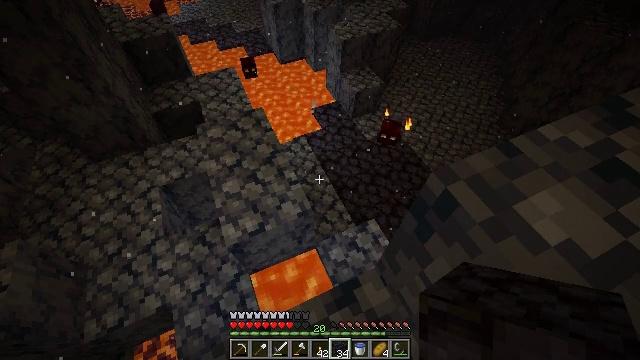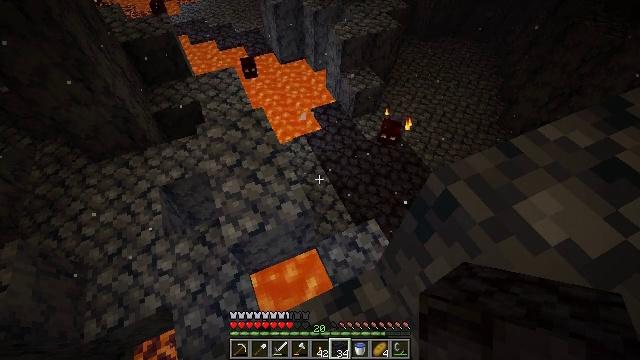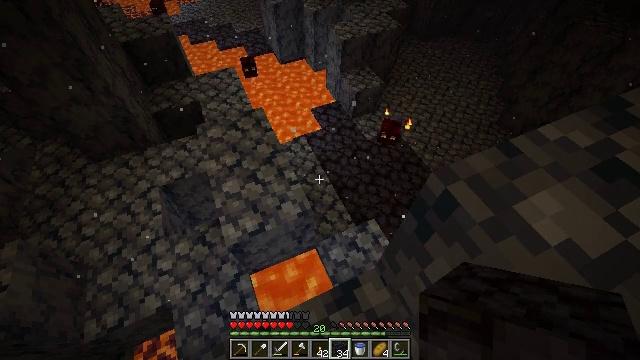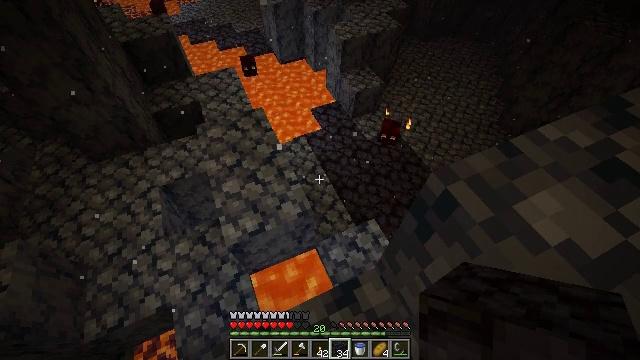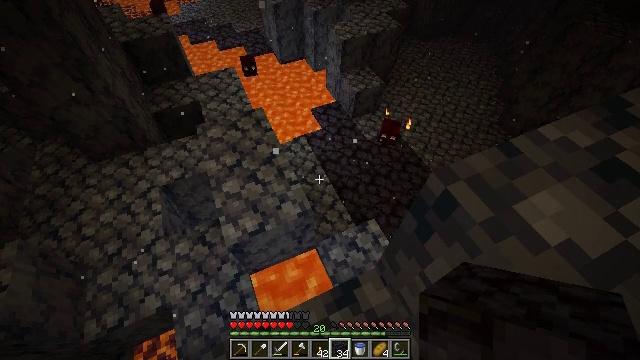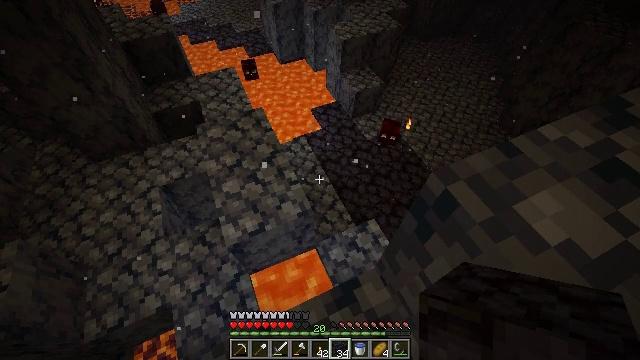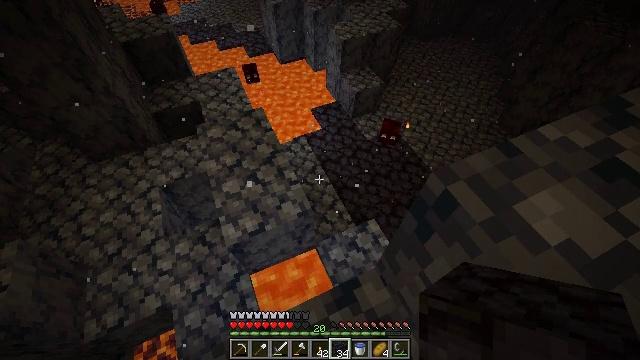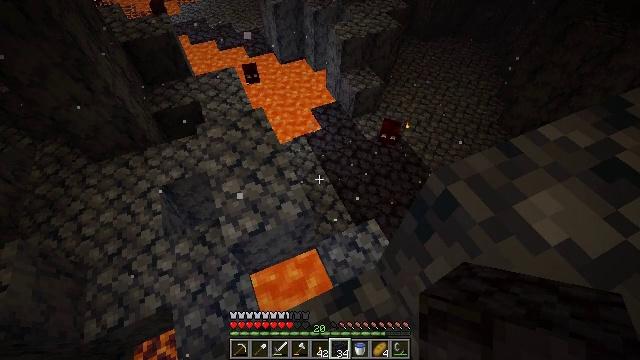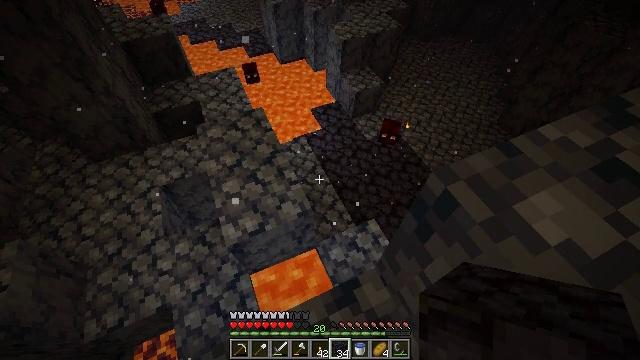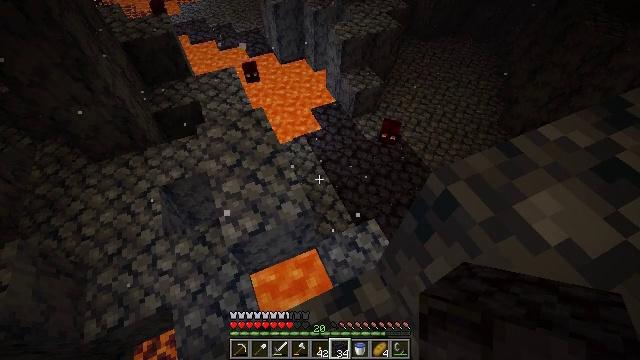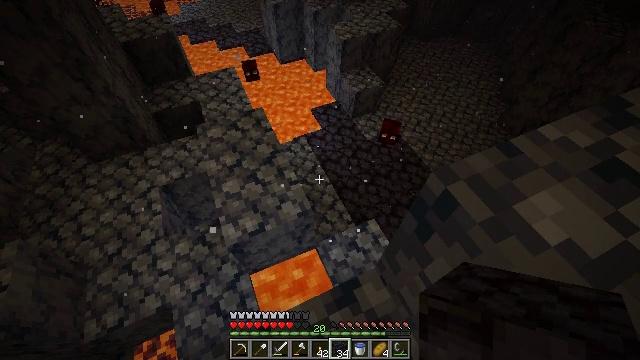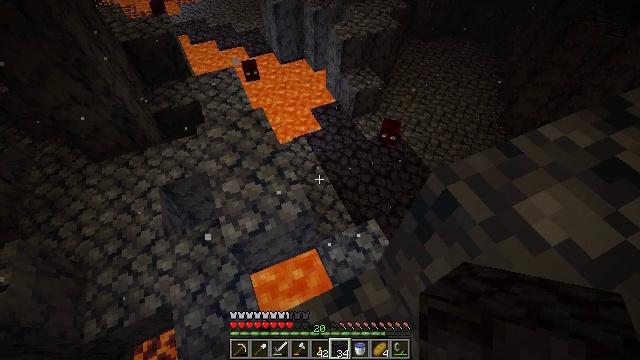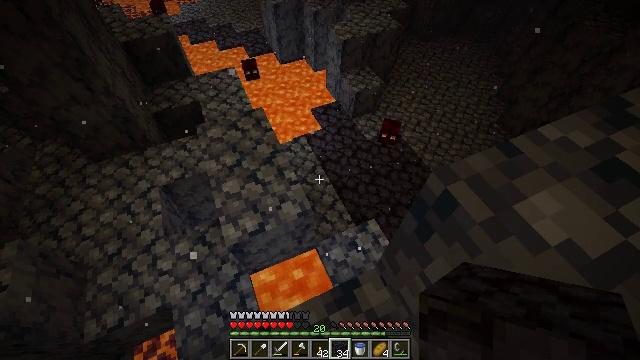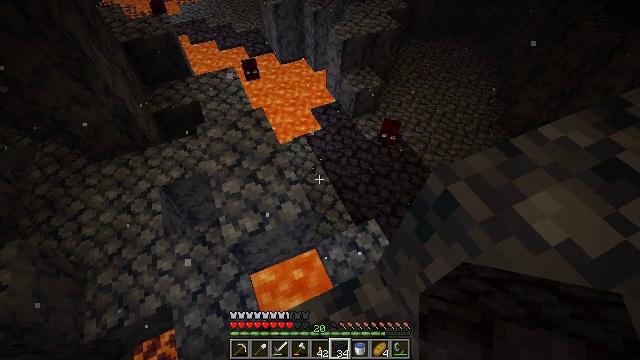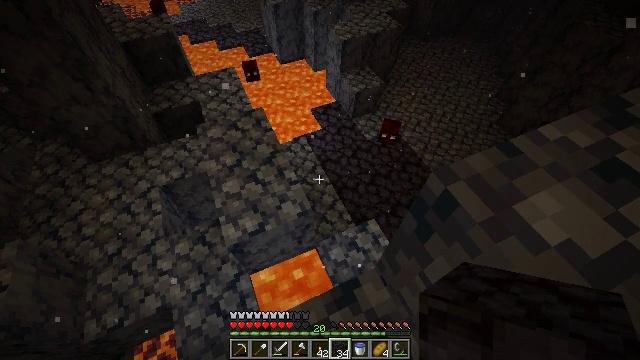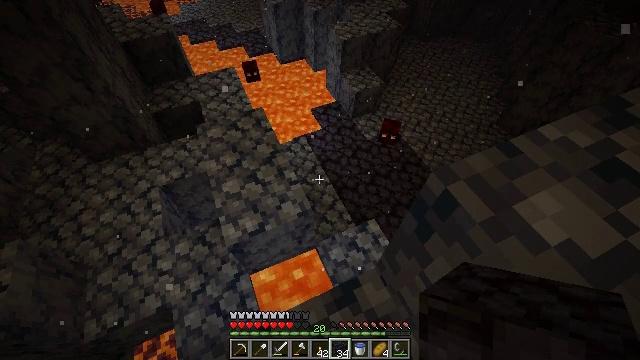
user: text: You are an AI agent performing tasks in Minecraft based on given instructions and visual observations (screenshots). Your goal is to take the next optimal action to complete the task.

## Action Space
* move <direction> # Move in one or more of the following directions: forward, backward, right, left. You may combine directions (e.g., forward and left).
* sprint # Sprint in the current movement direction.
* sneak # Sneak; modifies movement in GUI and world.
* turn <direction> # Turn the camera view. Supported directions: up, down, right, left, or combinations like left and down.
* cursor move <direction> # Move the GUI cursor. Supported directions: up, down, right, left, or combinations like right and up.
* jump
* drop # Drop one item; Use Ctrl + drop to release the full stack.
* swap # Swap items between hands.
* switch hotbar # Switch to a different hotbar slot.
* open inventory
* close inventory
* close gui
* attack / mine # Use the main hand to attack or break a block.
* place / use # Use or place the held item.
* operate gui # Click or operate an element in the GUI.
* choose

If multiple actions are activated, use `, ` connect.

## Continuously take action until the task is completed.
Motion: motion action
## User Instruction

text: Defeat a magma cube.
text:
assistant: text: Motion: no_op
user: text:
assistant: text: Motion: no_op
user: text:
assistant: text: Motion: no_op
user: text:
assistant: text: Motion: no_op
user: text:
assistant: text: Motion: no_op
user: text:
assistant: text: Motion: no_op
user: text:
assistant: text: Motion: no_op
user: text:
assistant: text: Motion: no_op
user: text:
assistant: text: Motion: no_op
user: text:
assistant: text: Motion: no_op
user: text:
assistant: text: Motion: no_op
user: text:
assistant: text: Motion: no_op
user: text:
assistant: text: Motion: no_op
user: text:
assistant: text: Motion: no_op
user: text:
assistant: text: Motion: no_op
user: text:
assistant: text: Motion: no_op
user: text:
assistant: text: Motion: no_op
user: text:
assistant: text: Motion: no_op
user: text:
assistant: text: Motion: no_op
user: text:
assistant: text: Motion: no_op
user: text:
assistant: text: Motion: no_op
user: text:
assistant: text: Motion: no_op
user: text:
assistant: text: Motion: no_op
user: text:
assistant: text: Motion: no_op
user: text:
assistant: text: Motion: no_op
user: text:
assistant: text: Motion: no_op
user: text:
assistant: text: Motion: no_op
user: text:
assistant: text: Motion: no_op
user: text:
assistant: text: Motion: no_op
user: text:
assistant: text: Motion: no_op